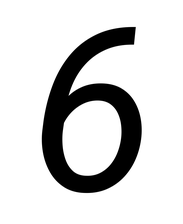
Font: Roboto-Italic_Italic